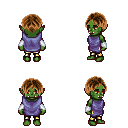
a pixel art fantasy rpg character, female body template, orc, green skin, chain tabard jacket, gold greaves, brown parted hairstyle, white cloth bracers, four views (front, back, left, right), 2x2 character sprite sheet, small pixel art, hard edges, no anti-aliasing